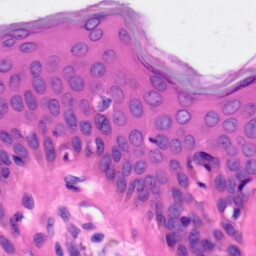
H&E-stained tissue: Skin